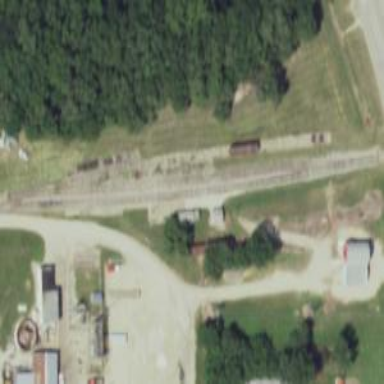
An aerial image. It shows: Railway siding with rails.